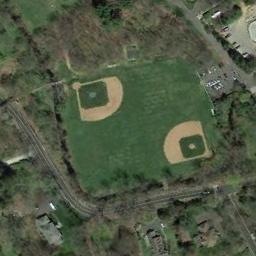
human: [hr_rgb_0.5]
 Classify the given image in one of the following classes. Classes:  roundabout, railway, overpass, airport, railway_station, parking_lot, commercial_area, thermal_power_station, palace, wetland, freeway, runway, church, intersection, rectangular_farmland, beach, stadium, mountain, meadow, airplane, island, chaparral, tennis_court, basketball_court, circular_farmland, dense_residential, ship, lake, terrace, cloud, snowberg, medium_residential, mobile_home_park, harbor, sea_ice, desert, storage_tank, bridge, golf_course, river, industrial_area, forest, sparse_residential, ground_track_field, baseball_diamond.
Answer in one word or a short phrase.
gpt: baseball_diamond